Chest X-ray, PA view. Patient: 26 years old, sex F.
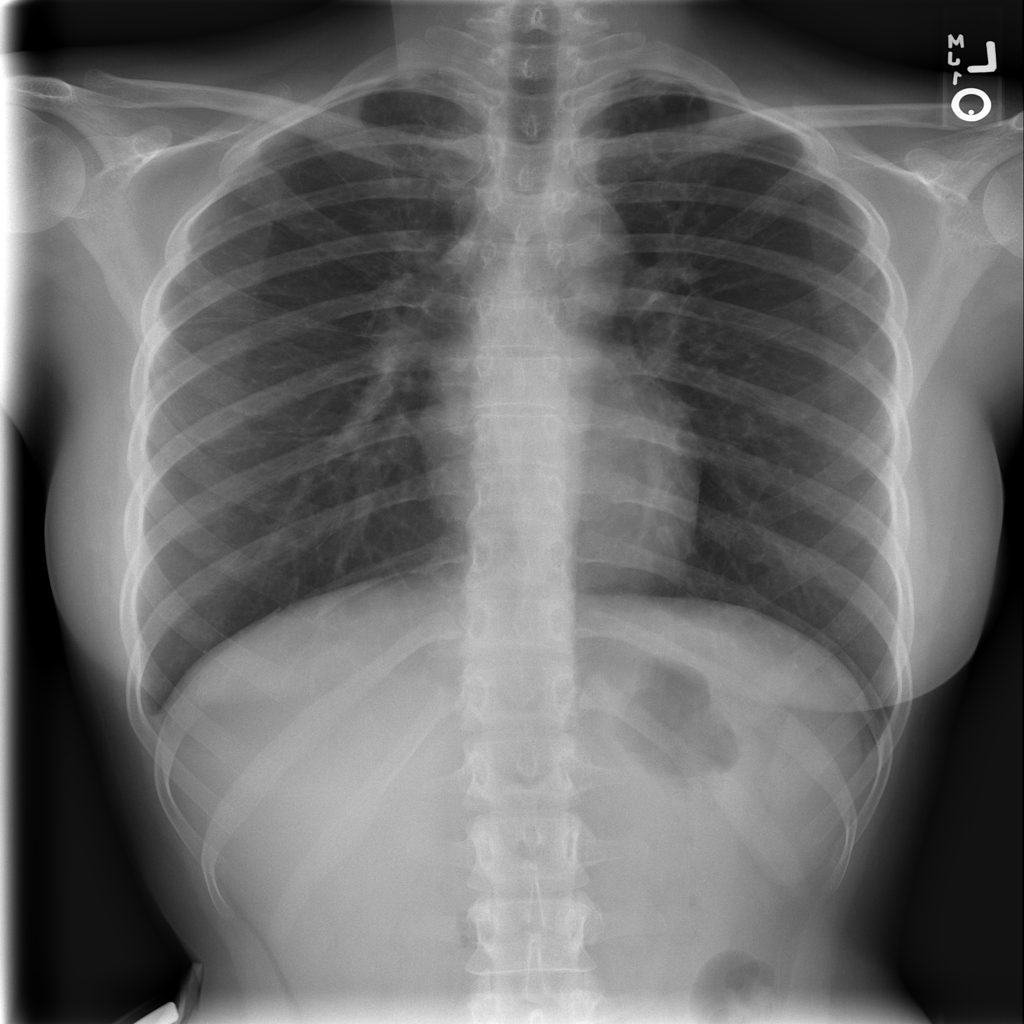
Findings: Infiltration